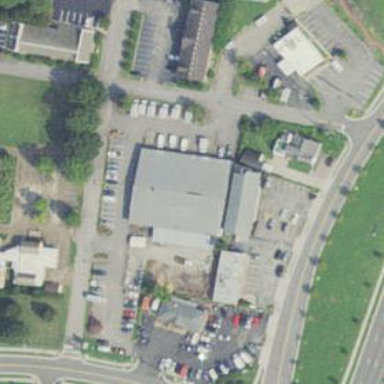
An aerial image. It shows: Commercial building that houses hardware shop.